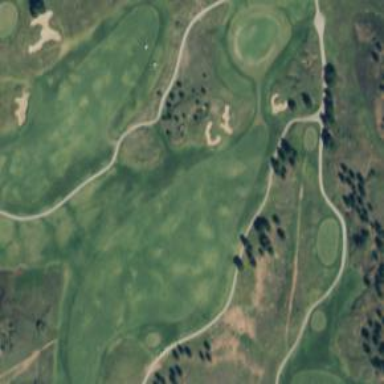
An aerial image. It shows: Rough area on grassy golf course.